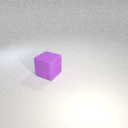
large purple rubber cube